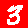
Digit: 3